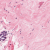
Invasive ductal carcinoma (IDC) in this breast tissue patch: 0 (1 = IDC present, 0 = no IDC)